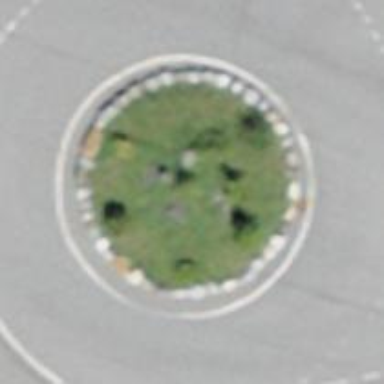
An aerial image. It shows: Tertiary road that leads to roundabout.